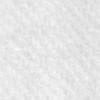
Label: no_change